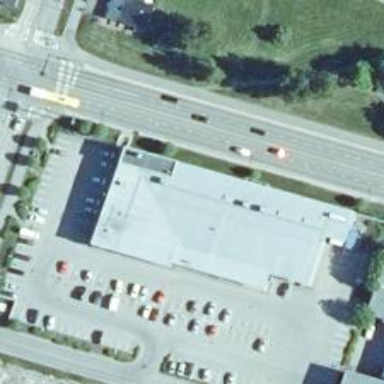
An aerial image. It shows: Supermarket.